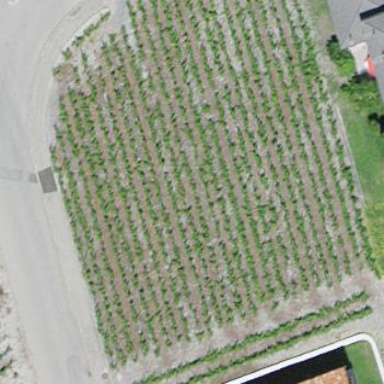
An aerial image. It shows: Vineyard where grapes are grown.